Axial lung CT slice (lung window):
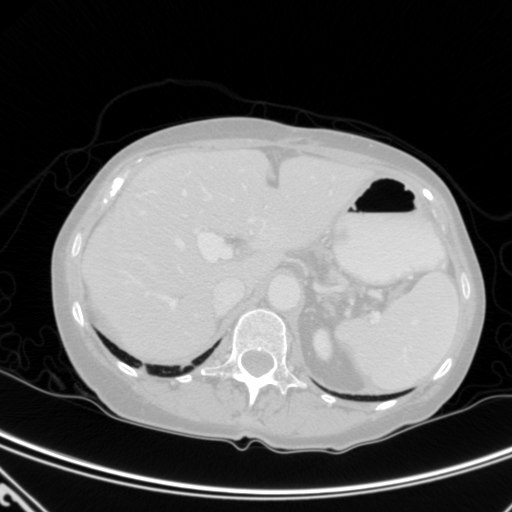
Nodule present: no